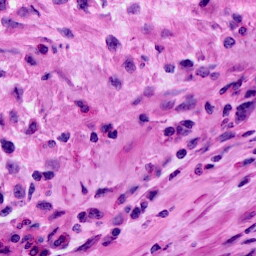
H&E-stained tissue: Cervix